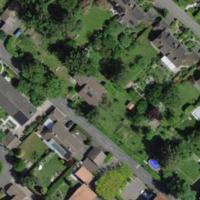
EUNIS habitat code: 55
Species observed at this site:
Leucojum vernum
Arabidopsis thaliana
Betula pendula